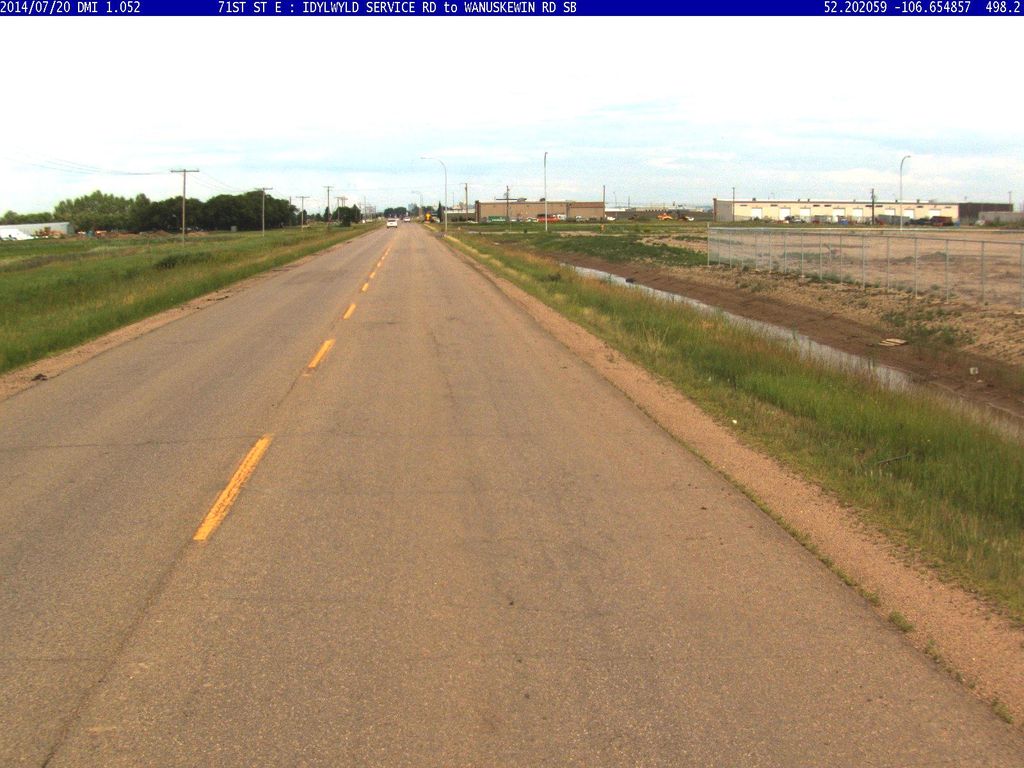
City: saskatoon